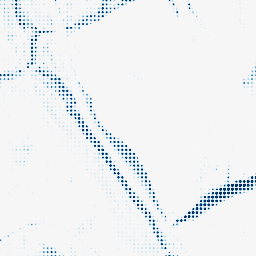
Category: morphological
Decomposition family: morphological_rect
Decomposition parameters: operation: closing
width: 10
height: 20
Upsampling method: sinc_blackman
Upsampling parameters: scale: 8
kernel_size: 4
Upsampling scale: 8